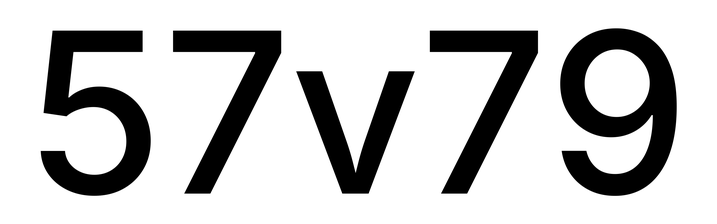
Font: Inter_Medium